Question: I am need of a custom drag on div as the title suggests.
The idea is to have a panel like the img below.

1. The whole area needs to be draggable.
2. The white blocks, as showed need to have different sizes, but I think this is irelevant for this matter
3. The white blocks will be loaded as needed when the user "drags" in any direction (i will be using ajax for this)
4. Will be using ASP.NET MVC for the website and jQuery
The purpose is to implement a custom map for an academic game project.
I do not need any final solution. Any hint or tip will be deeply appreciated.
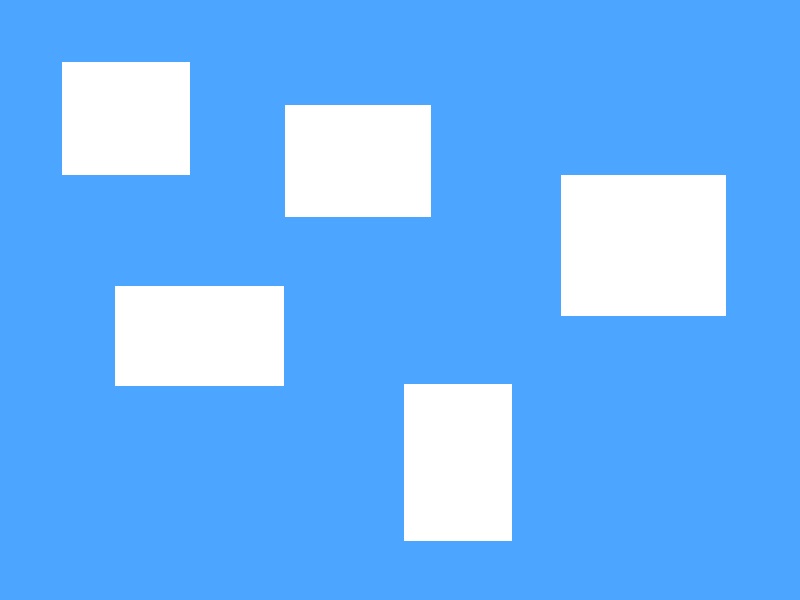
Answer: You can create a container, make that draggable with jquery ui and then add boxes inside it
<URL>
<URL>
HTML
'''
<div id="draggable">
<div class="box" style="left:10px;top:10px;width:50px;height:60px;"></div>
<div class="box" style="left:80px;top:40px;width:65px;height:45px;"></div>
<div class="box" style="left:150px;top:70px;width:50px;height:70px;"></div>
<div class="box" style="left:220px;top:10px;width:60px;height:30px;"></div>
</div>
'''
JS
'''
$( document ).ready(function() {
$("#draggable").draggable();
});
'''
CSS
'''
#draggable {
width:300px;
height:200px;
overflow:hidden;
background-color:blue;
position:relative;
}
.box {
background-color:red;
position:absolute;
}
'''
To add more boxes from that example you could use:
'''
function addBox(x, y, w, h) {
x = (x === 0) ? '0' : x + 'px';
y = (y === 0) ? '0' : y + 'px';
w = (w === 0) ? '0' : w + 'px';
h = (h === 0) ? '0' : h + 'px';
var $boxes = $('#draggable .box');
var $newBox = $('<div class="box"></div>');
$newBox.css({ 'left': x, 'top': y, 'width': w, 'height': h });
if ($boxes.length === 0)
$('#draggable').html($newBox);
else
$newBox.insertBefore($boxes.first())
}
addBox(10, 120, 100, 60);
'''